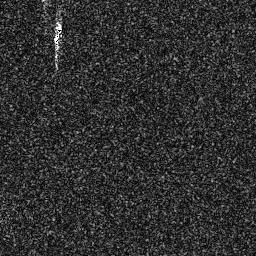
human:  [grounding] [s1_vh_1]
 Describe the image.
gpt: In the satellite image, there is  <ref>1 small ship </ref> <box>[[19, 7, 25, 17, 0]]</box> located at top left.